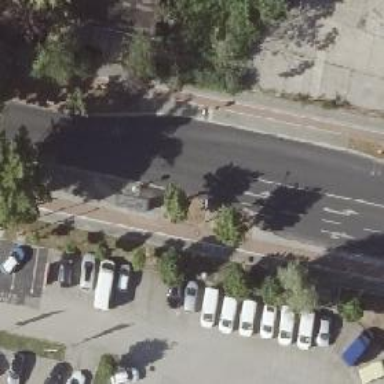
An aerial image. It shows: Public transport stop position.